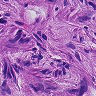
Metastatic tissue present: yes